Field crop: maize
Growth stage: 2
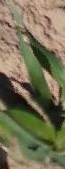
Species: maize